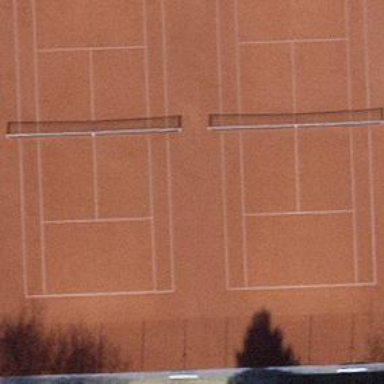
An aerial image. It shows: Tartan tennis court in leisure land pitch.